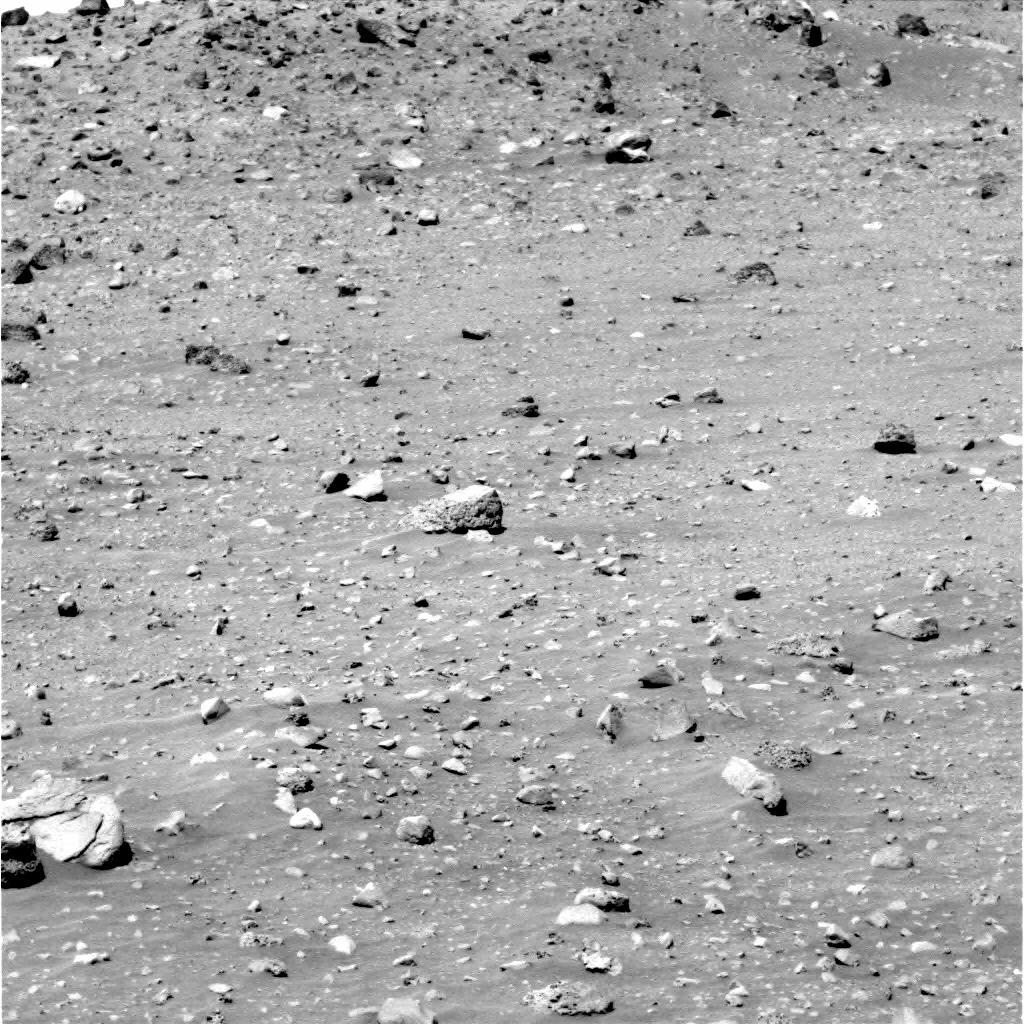
Terrain classes present: Gravel / Sand / Soil, Rock, Shadow, Sky / Distant Mountains